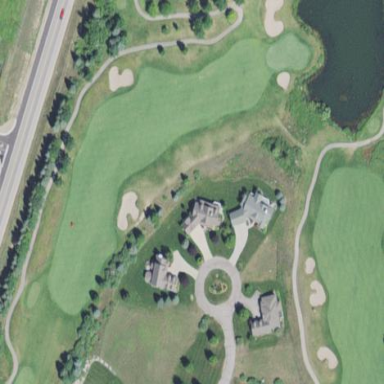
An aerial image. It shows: Golf course surrounded by greenery.